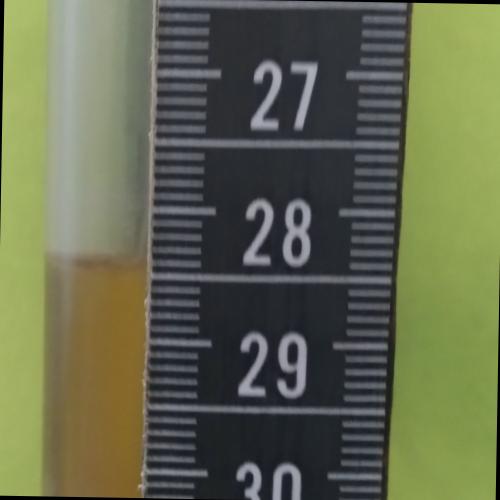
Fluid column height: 28.4 cm